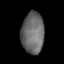
Tissue: lung
Cell type: Epithelial cells
Senescence score: 0.2201
Nuclear area (px): 920
Mean DAPI intensity: 104.574